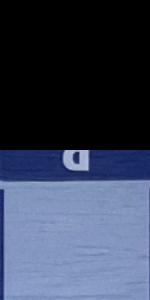
Label: Empty